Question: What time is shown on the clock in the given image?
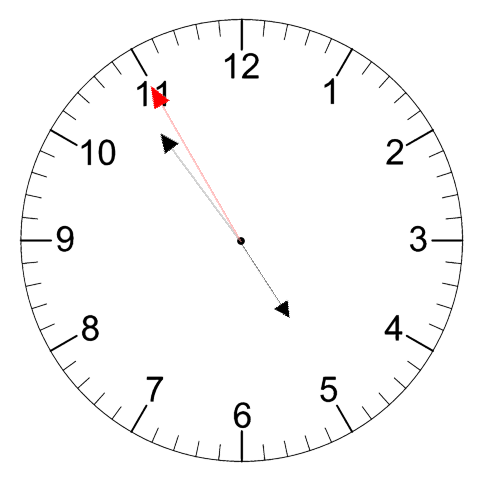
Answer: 04:53:55